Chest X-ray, PA view. Patient: 69 years old, sex M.
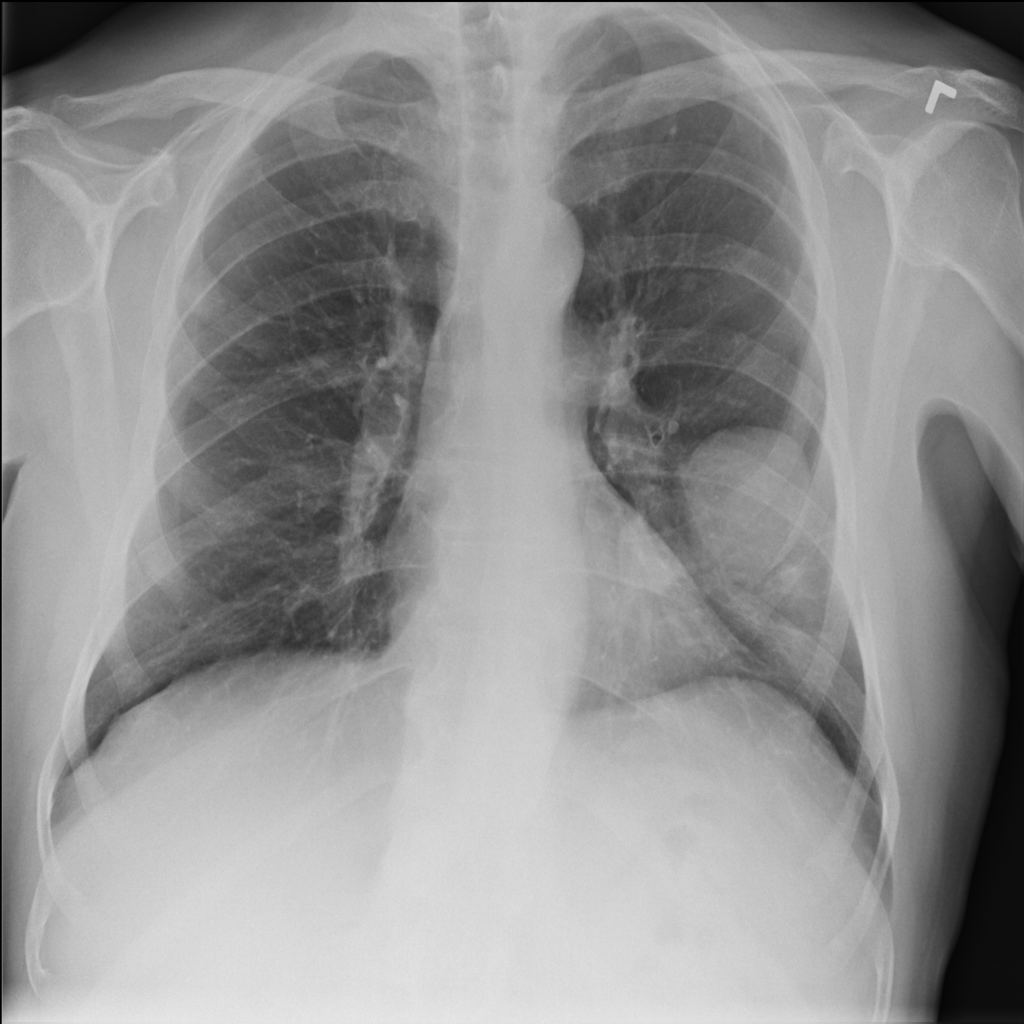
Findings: Mass